Question: Maybe I'm just too tired but I've never seen this happen before.
I just uploaded my MVC 5 Web application to our (to be) production server (Amazon AWS) and there's this razor view that's returning a 'NullReferenceException' for the viewmodel 'IEnumerable<CardViewModel>' when I try to loop thru it's contents in a foreach. It would be Ok for it to be null and that's why it has a nullity check right above the foreach that's raising the exception:

I've tried and I can't reproduce it locally. Any clues?
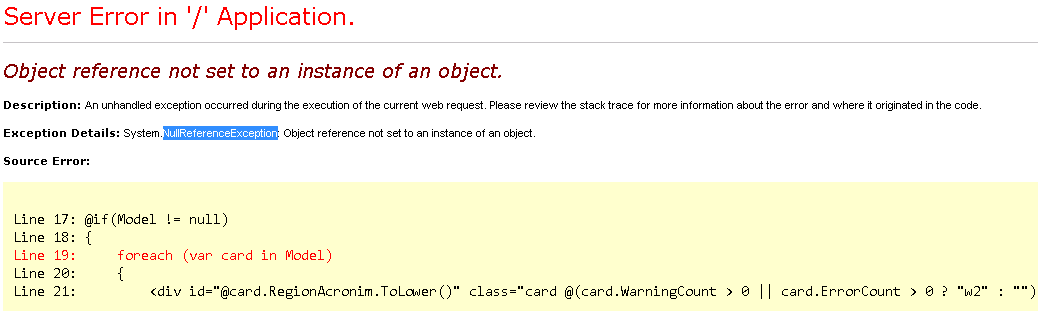
Answer: Although the error message shows line 19 as erroneous, my guess is that it's the 'RegionAcronim' string that is null and invoking its 'ToLower()' method throws the error.
Try this:
'''
<div id="@(card.RegionAcronim != null ? card.RegionAcronim.ToLower() : String.Empty)">
'''